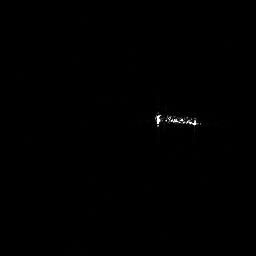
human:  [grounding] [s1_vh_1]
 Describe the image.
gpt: In the satellite image, there is  <ref>1 medium ship </ref> <box>[[58, 40, 78, 50, 0]]</box> located at center.